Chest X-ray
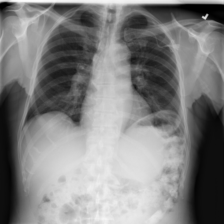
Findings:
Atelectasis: negative
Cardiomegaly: negative
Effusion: negative
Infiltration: negative
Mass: negative
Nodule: negative
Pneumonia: negative
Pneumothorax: negative
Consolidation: negative
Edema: negative
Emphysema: negative
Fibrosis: negative
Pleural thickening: negative
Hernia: negative